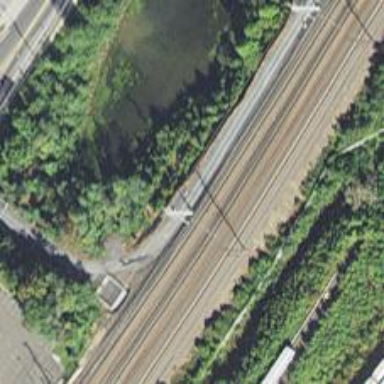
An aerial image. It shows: Railway with electrified contact lines.